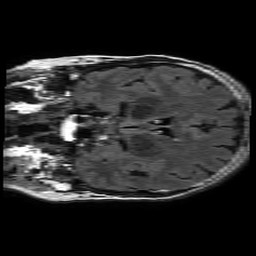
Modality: FLAIR
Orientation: coronal
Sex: female
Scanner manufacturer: philips
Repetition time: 11 s
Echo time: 0.125 s